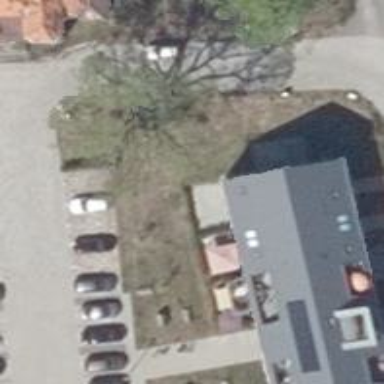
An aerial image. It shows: White apartment building with gabled roof tiles. The roof is black in color.